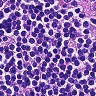
Metastatic tissue present: no